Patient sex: F
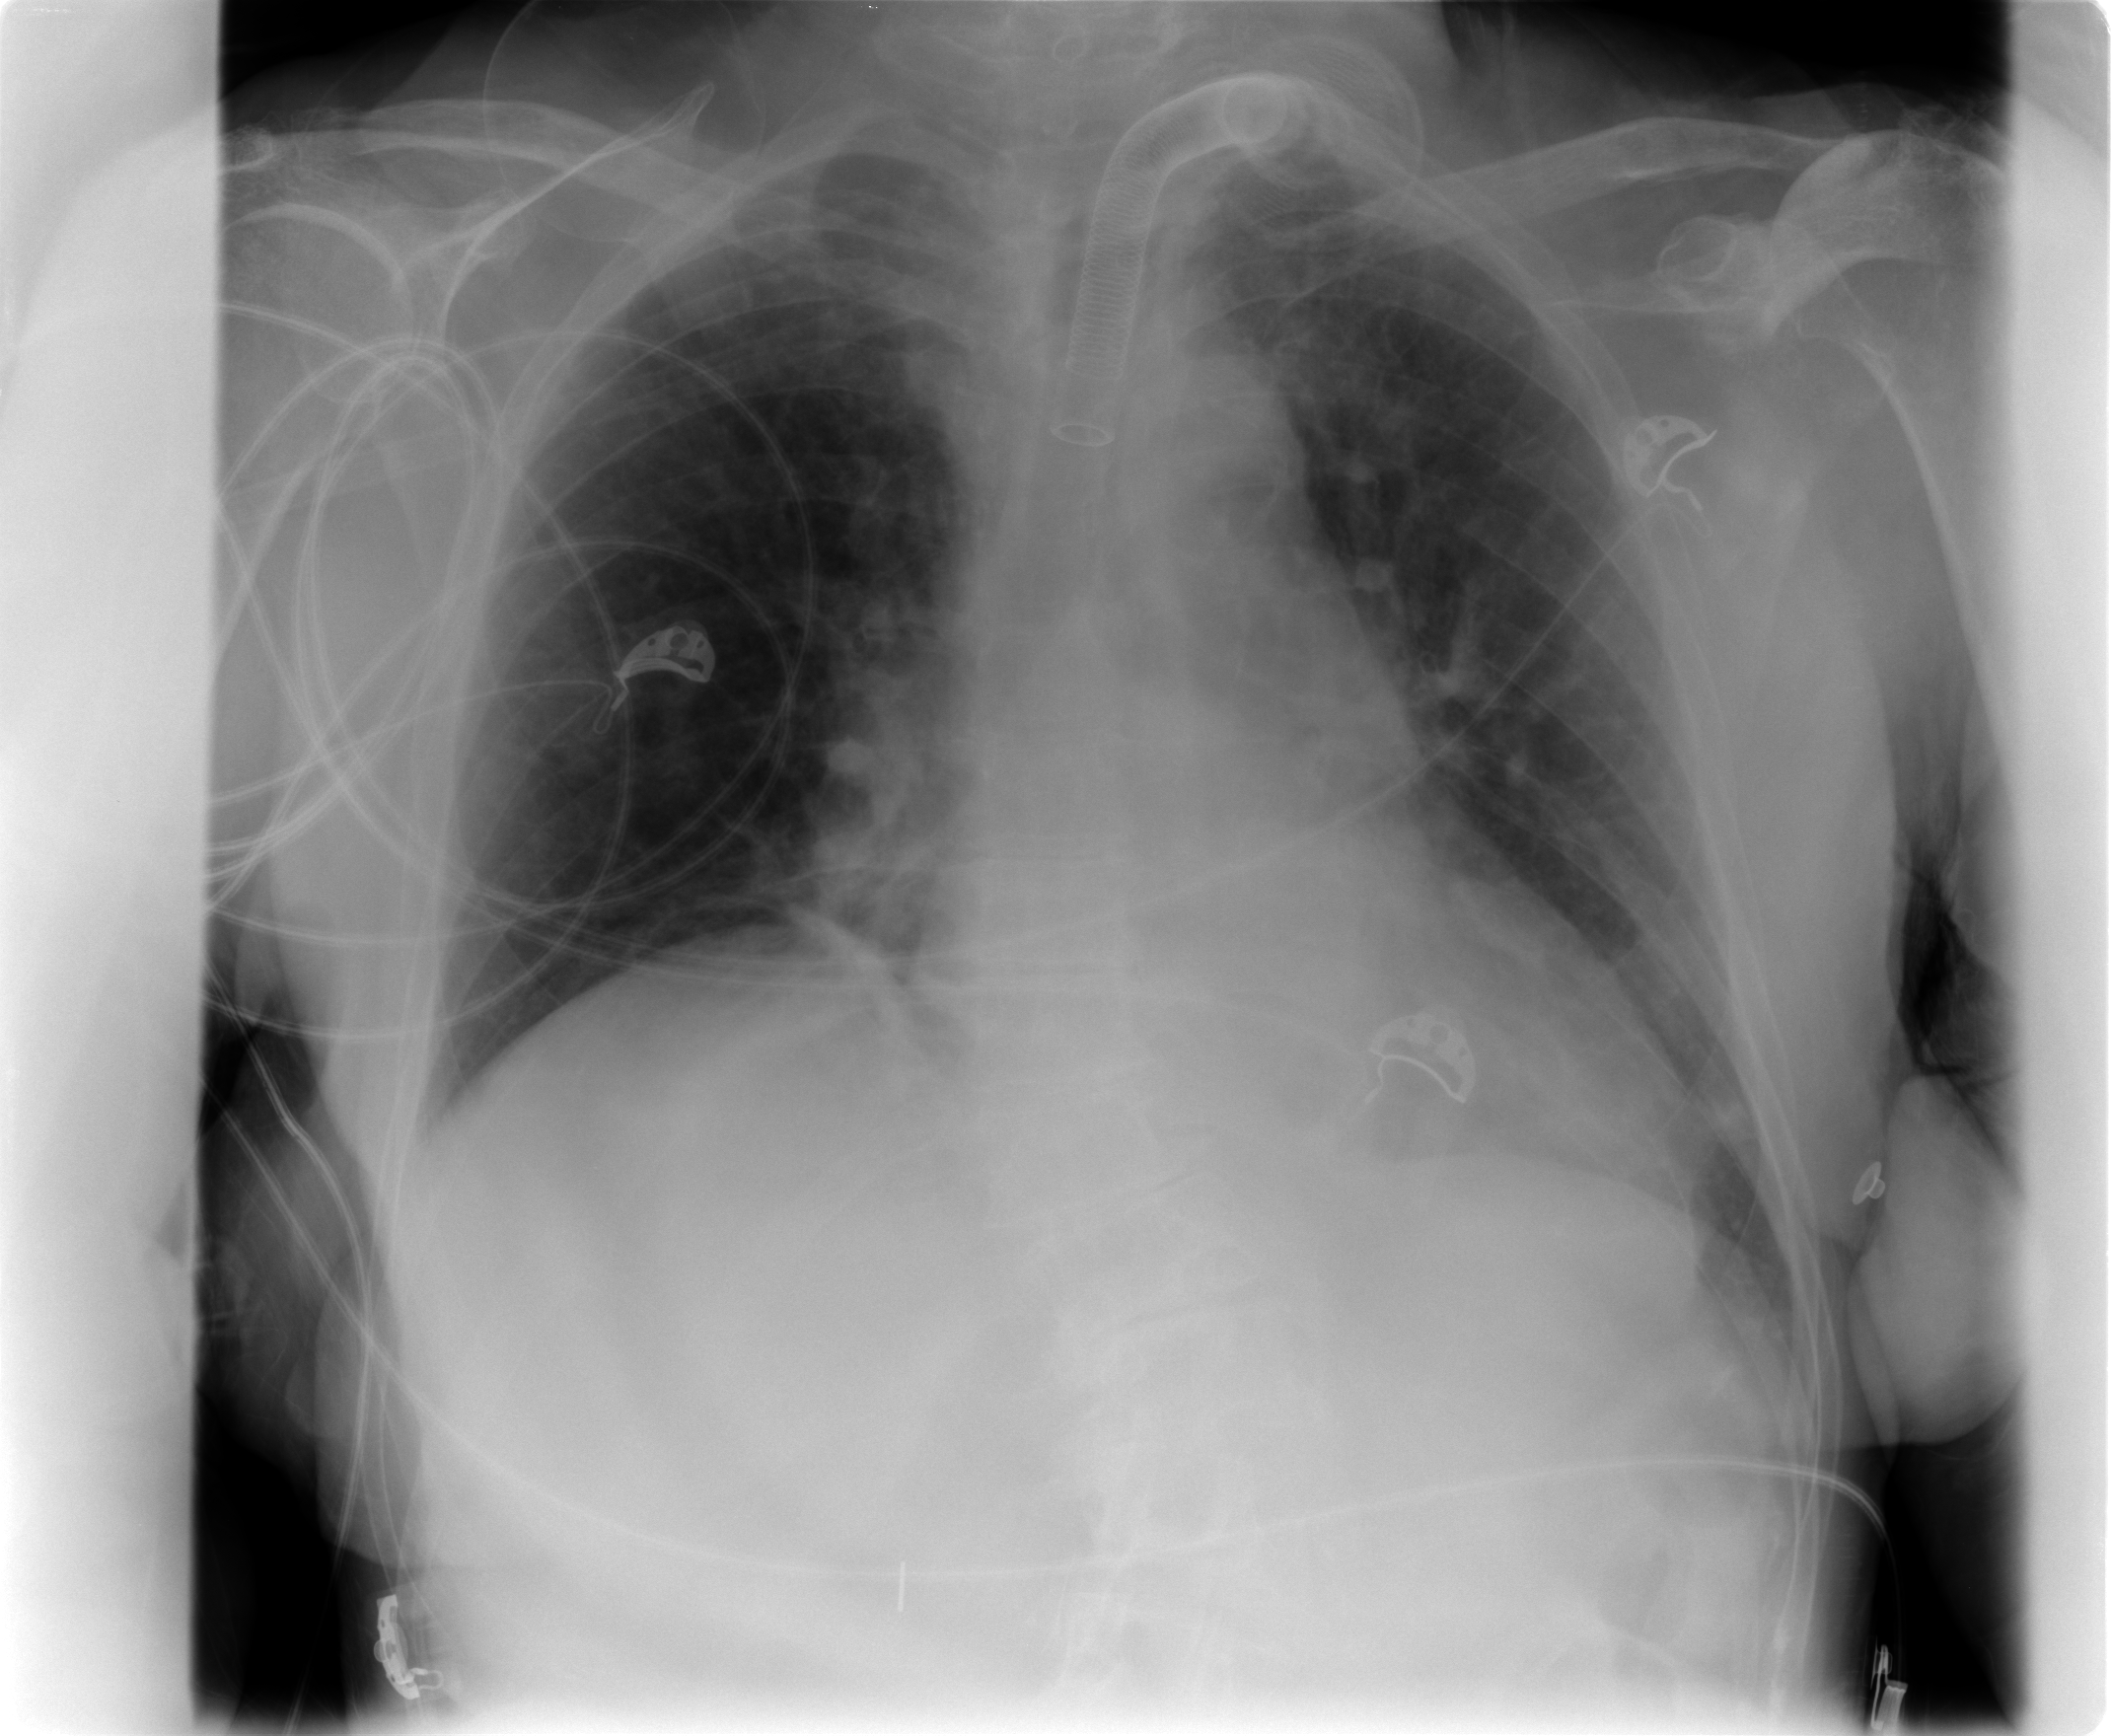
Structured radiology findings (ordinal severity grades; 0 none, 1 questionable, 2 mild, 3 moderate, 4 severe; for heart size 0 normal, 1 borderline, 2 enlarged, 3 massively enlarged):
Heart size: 2
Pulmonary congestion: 1
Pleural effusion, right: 0
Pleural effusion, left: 2
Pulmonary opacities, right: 0
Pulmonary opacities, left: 2
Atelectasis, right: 1
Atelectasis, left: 2